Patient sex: F
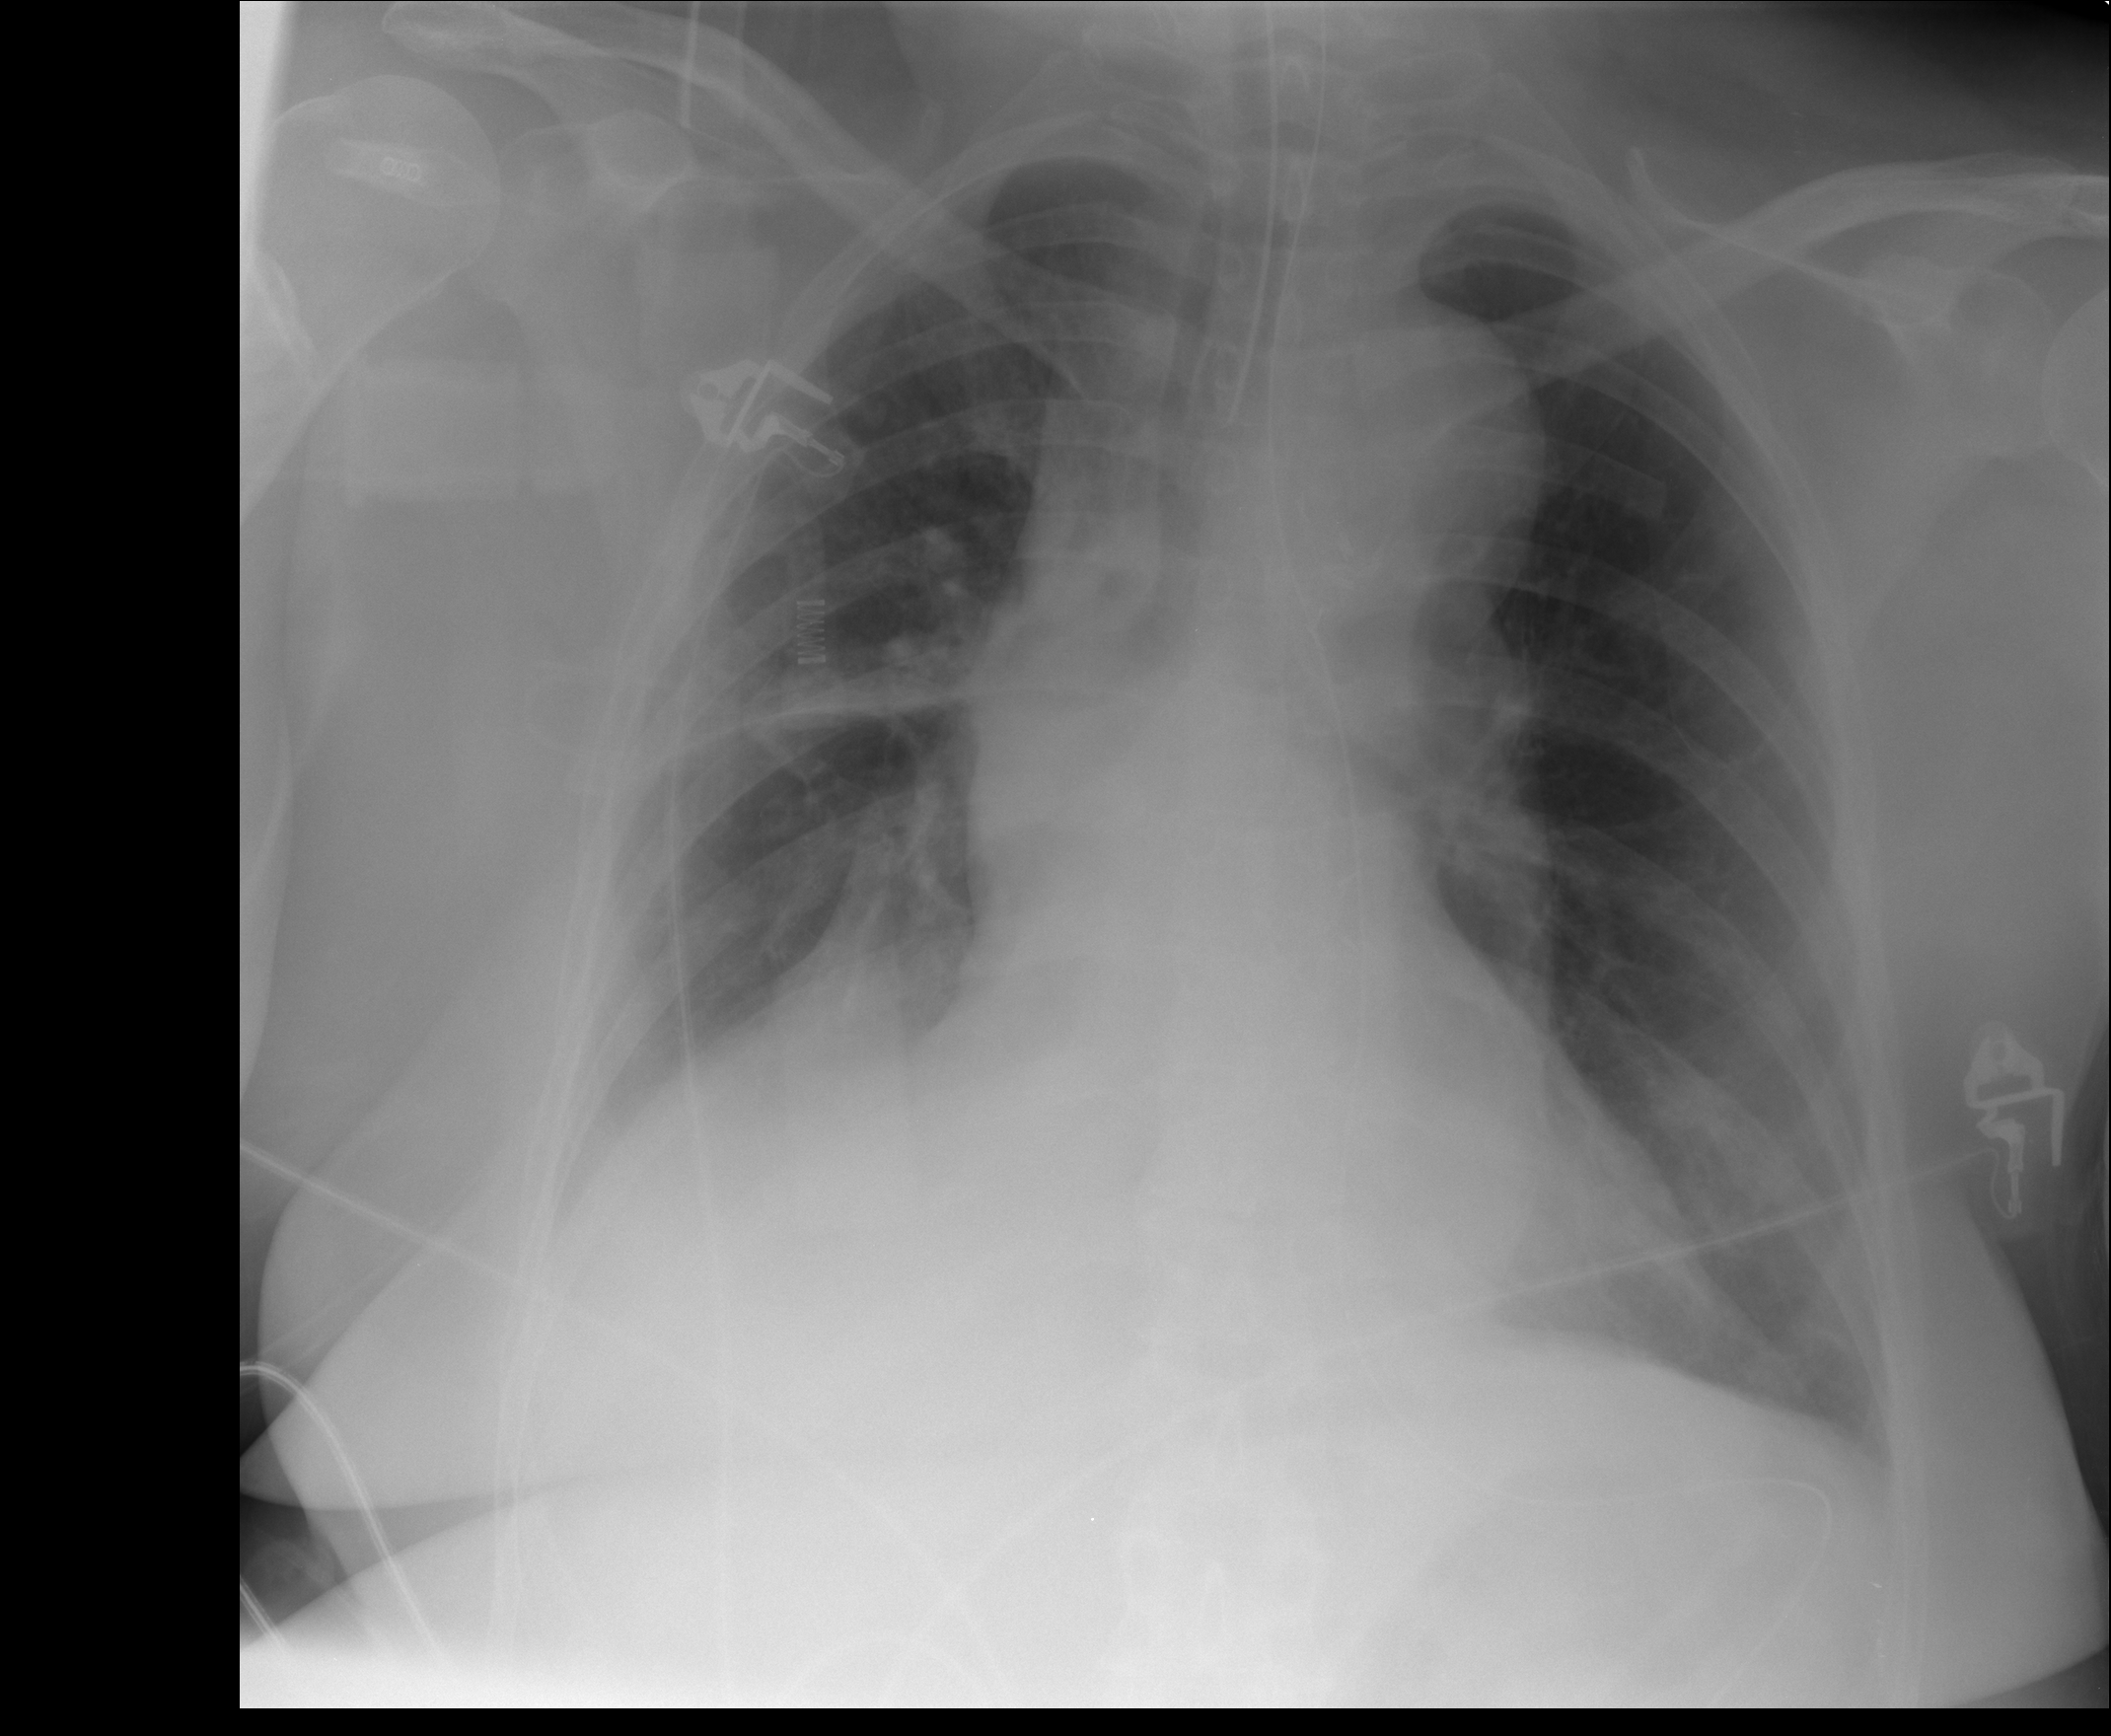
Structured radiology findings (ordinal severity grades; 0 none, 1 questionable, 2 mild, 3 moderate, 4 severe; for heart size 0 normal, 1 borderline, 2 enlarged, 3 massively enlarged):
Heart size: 1
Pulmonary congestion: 2
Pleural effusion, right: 1
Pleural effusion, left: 0
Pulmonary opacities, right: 0
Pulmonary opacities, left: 1
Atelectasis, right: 3
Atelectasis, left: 1